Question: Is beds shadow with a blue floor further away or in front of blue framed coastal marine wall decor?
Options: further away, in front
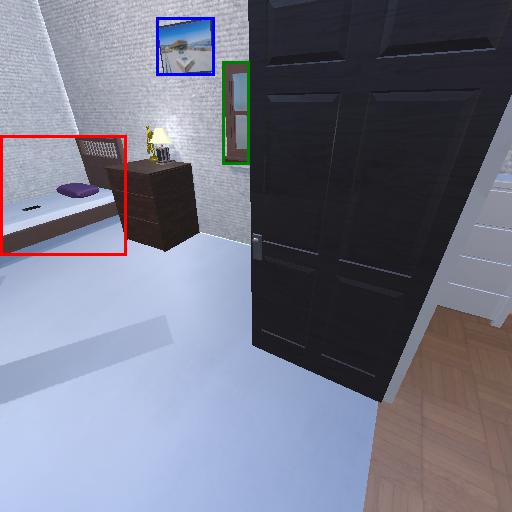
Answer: further away